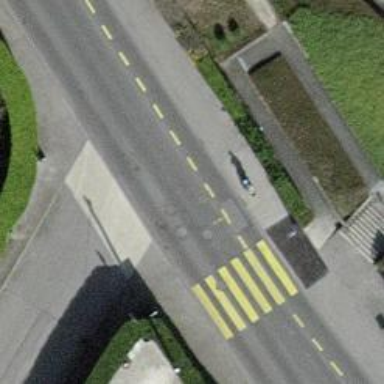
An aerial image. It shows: Secondary road with asphalt surface and sidewalks on both sides.